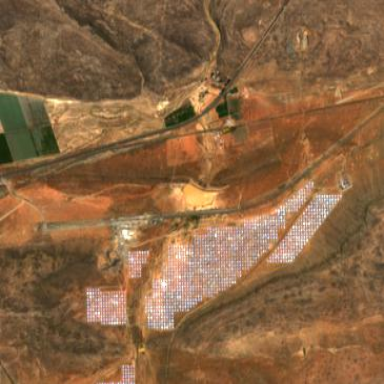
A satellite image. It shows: Solar power plant utilizing photovoltaic technology.